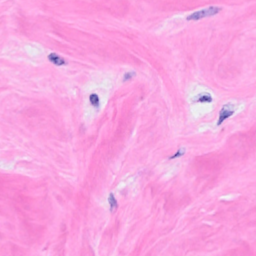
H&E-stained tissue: Breast